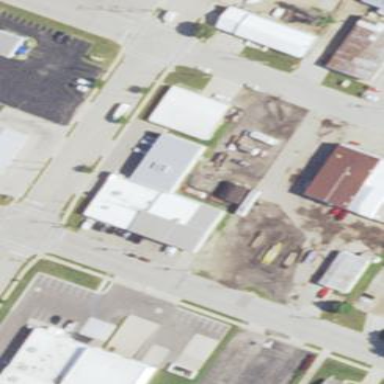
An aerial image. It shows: Commercial building.